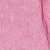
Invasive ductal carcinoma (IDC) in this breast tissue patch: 0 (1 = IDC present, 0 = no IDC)